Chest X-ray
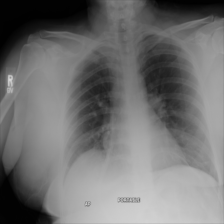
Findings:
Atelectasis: negative
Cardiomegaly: negative
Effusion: negative
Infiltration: negative
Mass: negative
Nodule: negative
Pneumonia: negative
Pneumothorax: negative
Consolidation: negative
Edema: negative
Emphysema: negative
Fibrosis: negative
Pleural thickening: negative
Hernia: negative